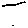
Label: line